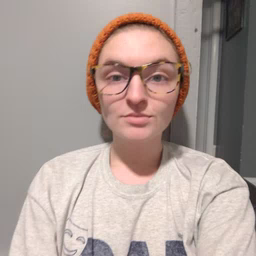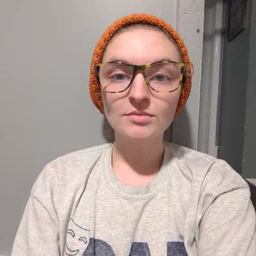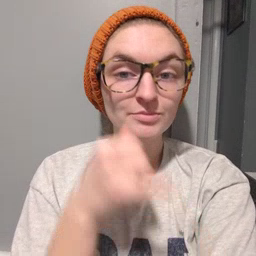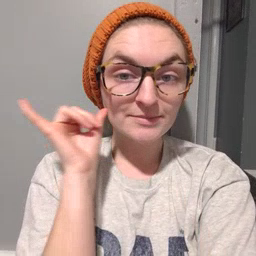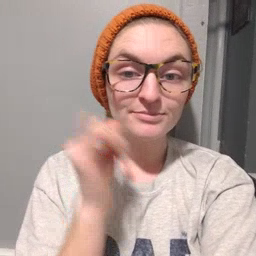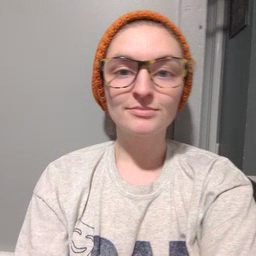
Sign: yesterday